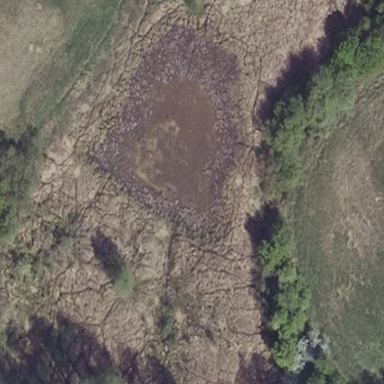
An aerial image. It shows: Wetland area dominated by reedbeds.